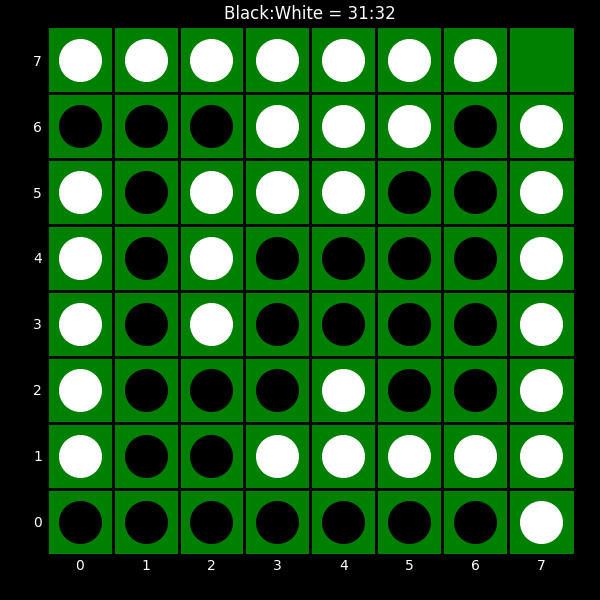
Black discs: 31
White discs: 32